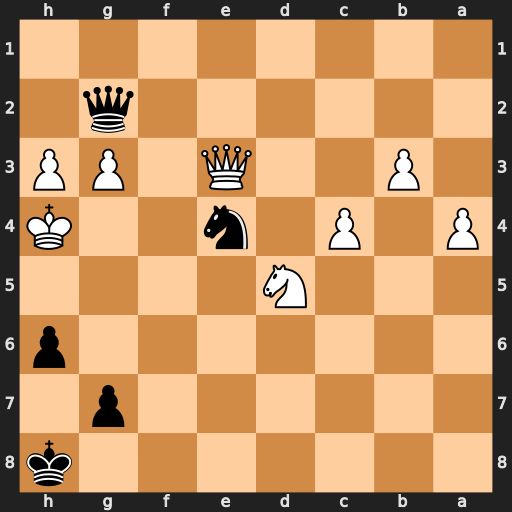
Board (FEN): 7k/6p1/7p/3N4/P1P1n2K/1P2Q1PP/6q1/8
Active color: b
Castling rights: -
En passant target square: -
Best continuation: h5 Nf4 g5+ Kxh5 gxf4